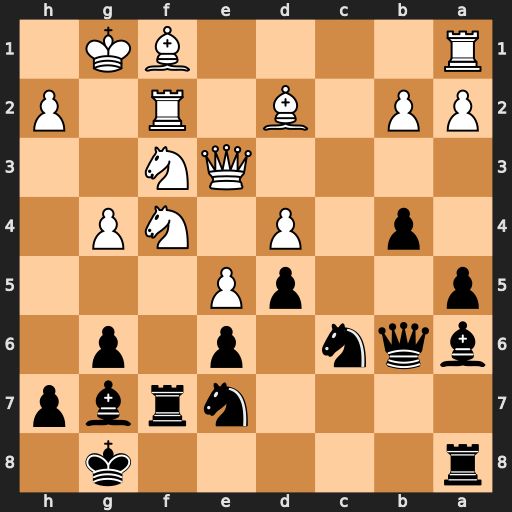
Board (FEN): r5k1/4nrbp/bqn1p1p1/p2pP3/1p1P1NP1/4QN2/PP1B1R1P/R4BK1
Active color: b
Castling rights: -
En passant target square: -
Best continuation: Bh6 g5 Nf5 gxh6 Nxe3